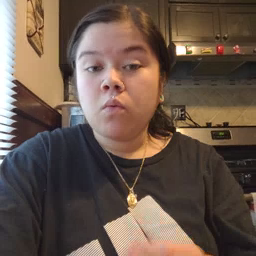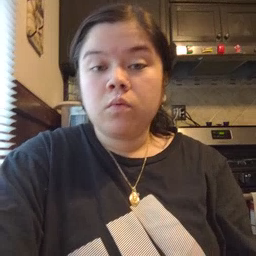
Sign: wolf